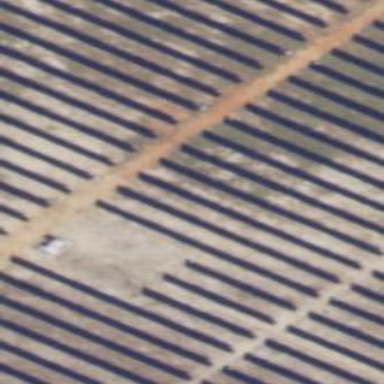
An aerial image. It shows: Solar photovoltaic panel generator.